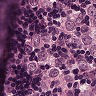
Metastatic tissue present: yes